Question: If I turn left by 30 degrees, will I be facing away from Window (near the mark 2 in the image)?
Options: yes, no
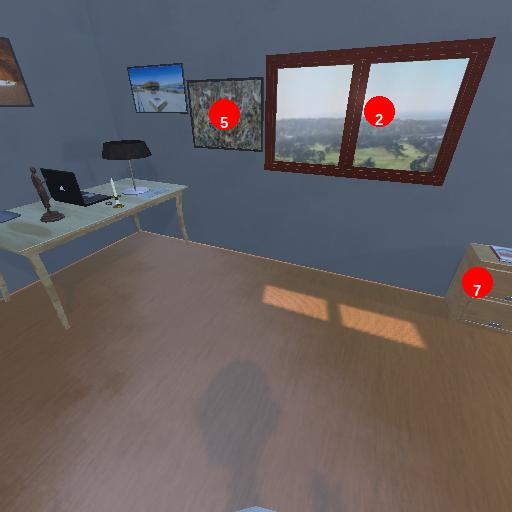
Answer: yes